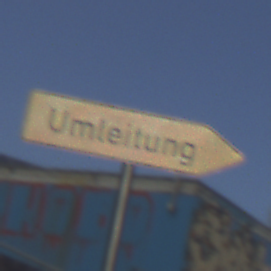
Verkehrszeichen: UmleitungswegweiserRechtsweisend
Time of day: MorningAfternoon
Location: Outdoor (Urban)
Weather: PartlyCloudy
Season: NotSpecified
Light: Natural